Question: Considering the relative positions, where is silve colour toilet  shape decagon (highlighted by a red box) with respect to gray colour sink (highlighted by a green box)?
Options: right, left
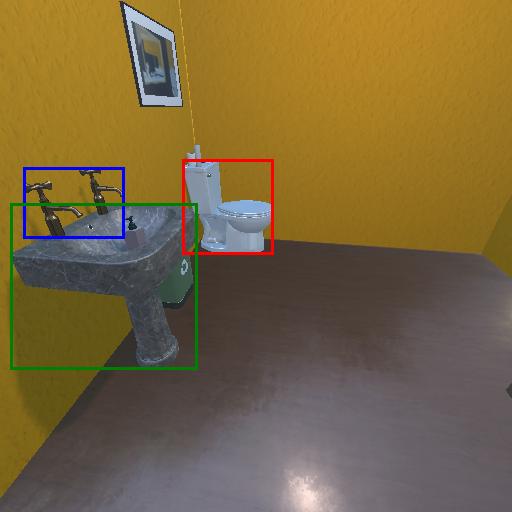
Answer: right